Field crop: maize
Growth stage: 1
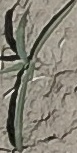
Species: sorghum